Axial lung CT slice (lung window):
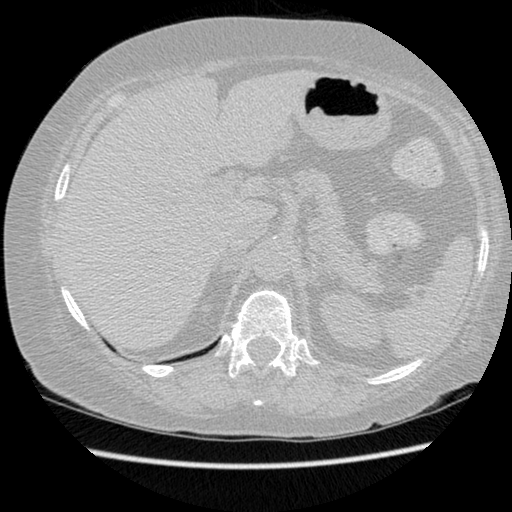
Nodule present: no